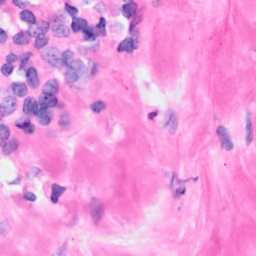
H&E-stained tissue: Breast